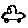
Label: car